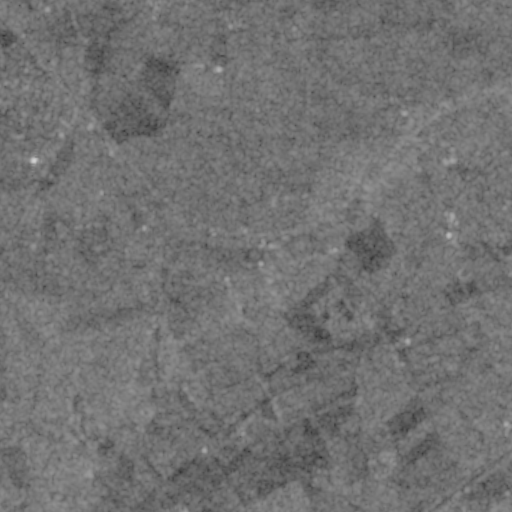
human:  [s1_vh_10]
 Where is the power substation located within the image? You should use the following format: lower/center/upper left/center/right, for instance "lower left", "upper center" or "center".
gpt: The power substation is located in the upper left of the image.
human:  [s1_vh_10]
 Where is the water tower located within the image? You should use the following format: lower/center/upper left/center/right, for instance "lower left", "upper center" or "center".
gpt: The water tower is located in the upper left of the image.
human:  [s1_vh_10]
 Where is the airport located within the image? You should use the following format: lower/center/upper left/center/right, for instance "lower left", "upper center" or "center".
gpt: There is no airport in the image.

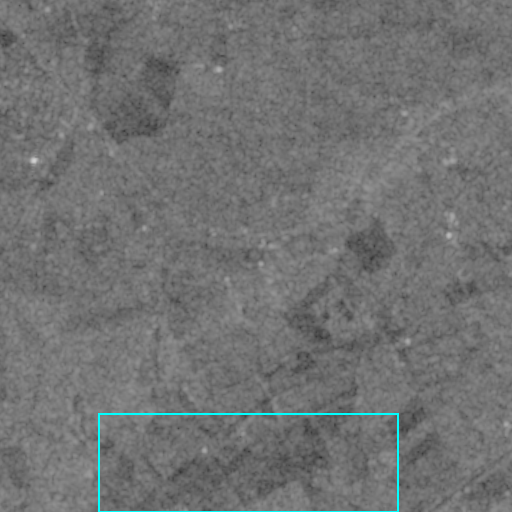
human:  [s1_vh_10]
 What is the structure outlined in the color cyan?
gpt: The structure outlined in cyan is a crop field.
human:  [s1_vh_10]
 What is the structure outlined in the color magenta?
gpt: There is no magenta outline.